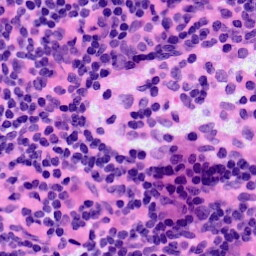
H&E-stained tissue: LymphNode